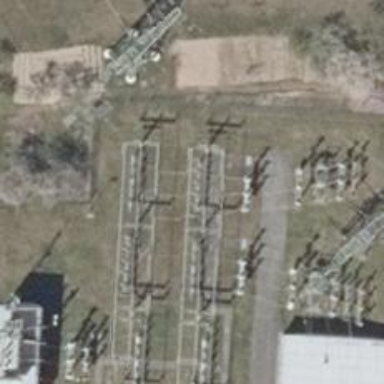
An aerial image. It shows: Switch used for power control.